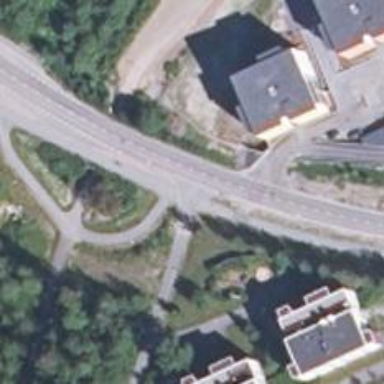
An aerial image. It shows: Road with "give way" sign.